Aerial crown-view tile of a tropical tree (Barro Colorado Island, Panama), acquired 20241216:
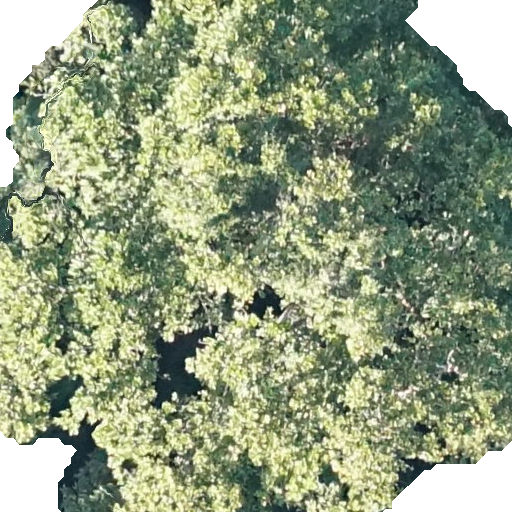
Species: Anacardium excelsum
GBIF accepted scientific name: Anacardium excelsum
Crown area: 395.906 m²